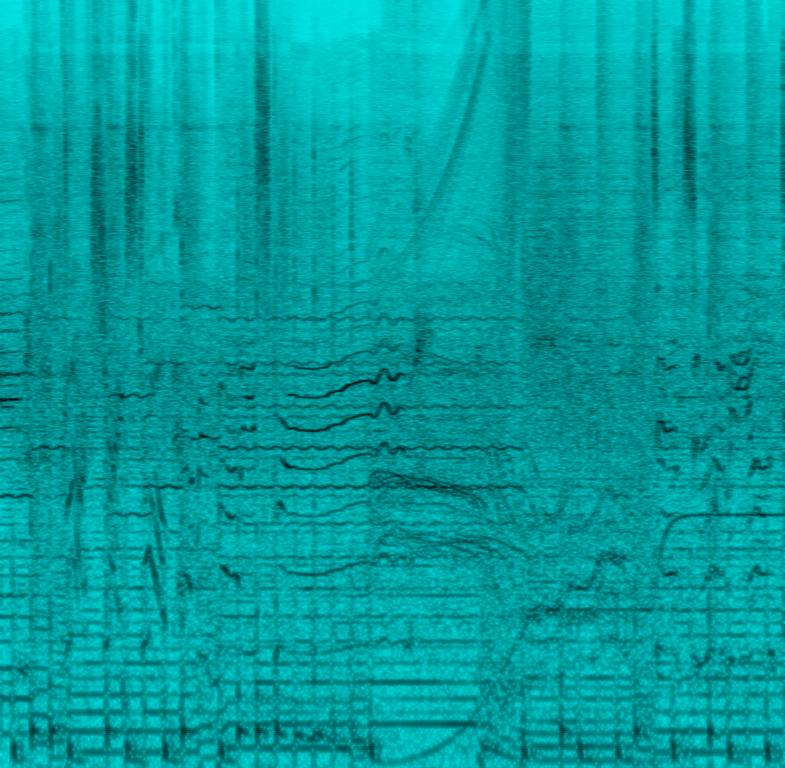
A female teen voice is singing along with backing voices and screams. While acoustic drums are playing along with a simple bassline. The e-guitar is playing the suiting chords on top along with a high pitched sound coming out from a digital piano or organ. This song may be playing in a movie for the whole family.